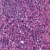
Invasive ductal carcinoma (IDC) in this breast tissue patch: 1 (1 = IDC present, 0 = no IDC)